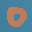
Label: 0